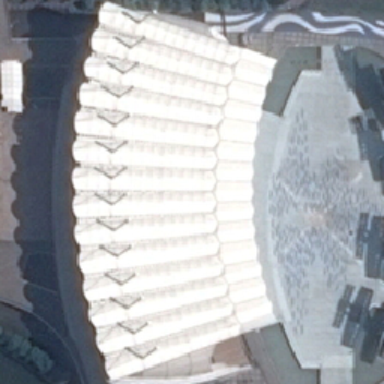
Next to the oval stadium is an arc-shaped building with a white top .